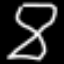
Label: hourglass